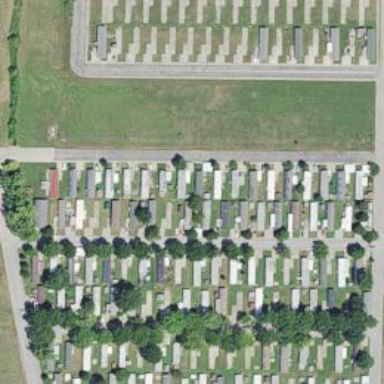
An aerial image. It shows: Residential area known as trailer park.